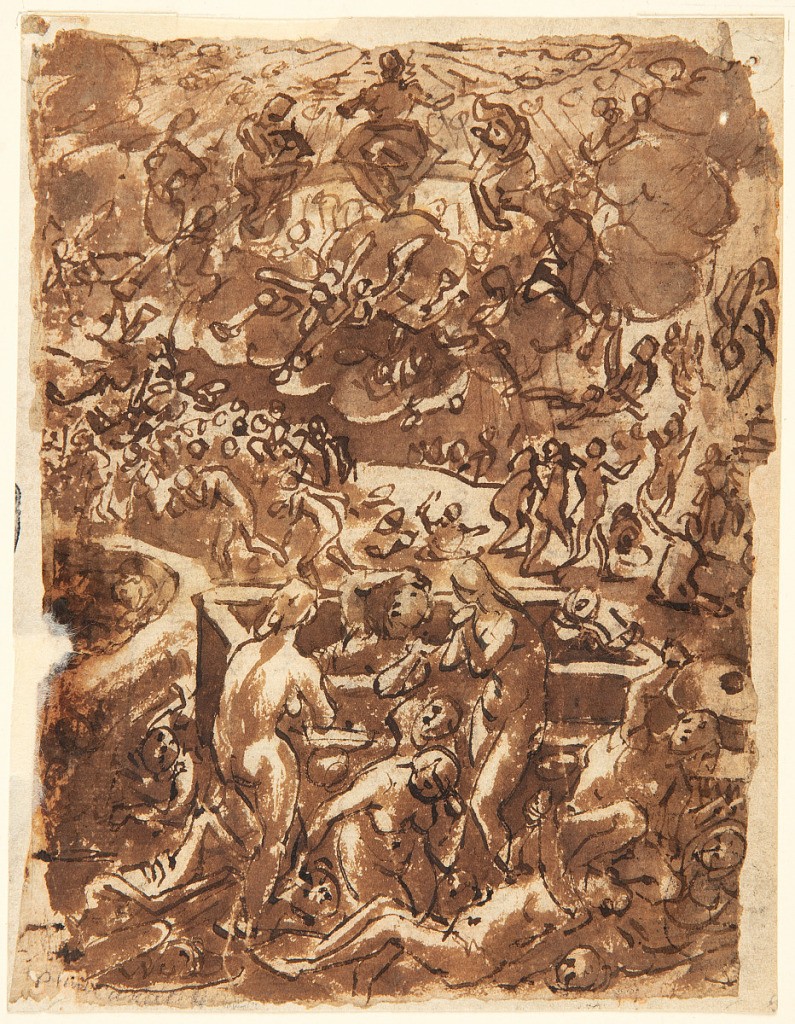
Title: The Last Judgment
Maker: Jan van der Straet, called Stradanus, Flemish, 1523–1605
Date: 1580–1605
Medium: Recto: Pen and ink, brush and brown wash over black chalk on laid paper Verso: Pen and brown ink on laid paper
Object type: Drawing
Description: Recto: An open tomb appears in the foreground with Christ above, in a blaze of light, flanked by the Virgin and St. John. Many figures in the background below, with the damned at left and the saved being greeted by angels at right.
Verso:  Latin inscription from Virgil's Georgics, followed by two lines translating the text into Italian.